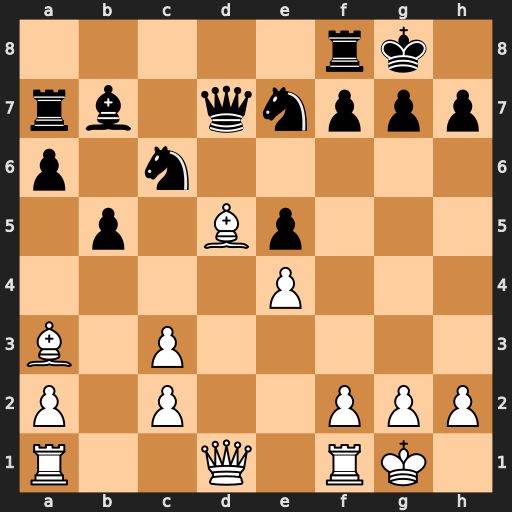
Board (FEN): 5rk1/rb1qnppp/p1n5/1p1Bp3/4P3/B1P5/P1P2PPP/R2Q1RK1
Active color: w
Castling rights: -
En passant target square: -
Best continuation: Bxf7+ Rxf7 Qxd7